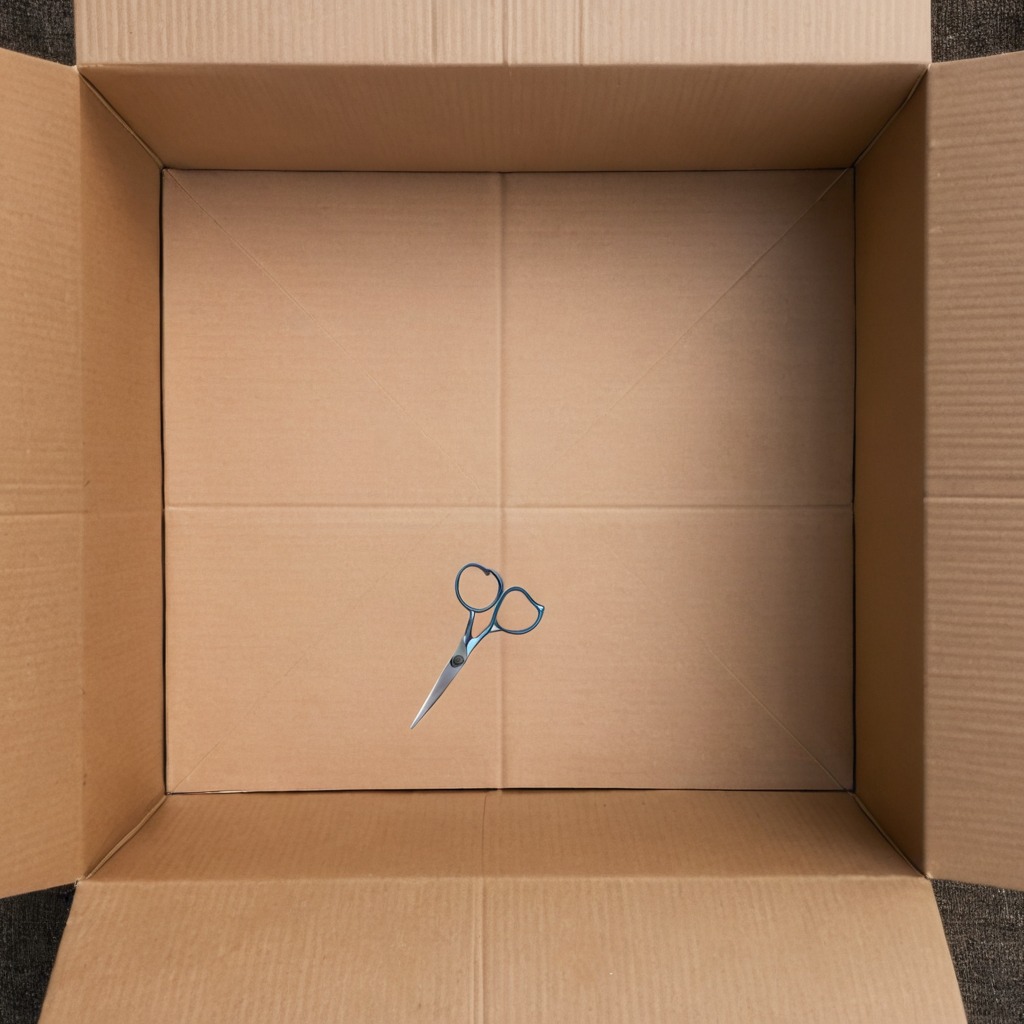
A scissor lying on the cardboard box surface